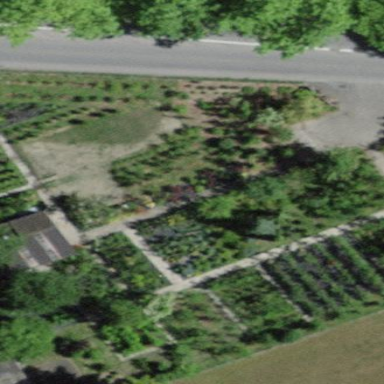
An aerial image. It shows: Area designated for allotments.